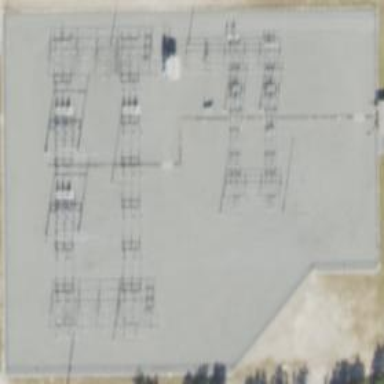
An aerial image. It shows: Outdoor substation at the transmission level.